Lunar surface albedo tile
Center latitude: -26.115
Center longitude: 29.355
Resolution (meters per pixel, mean): 148.97
Tile area (km^2): 22603.57
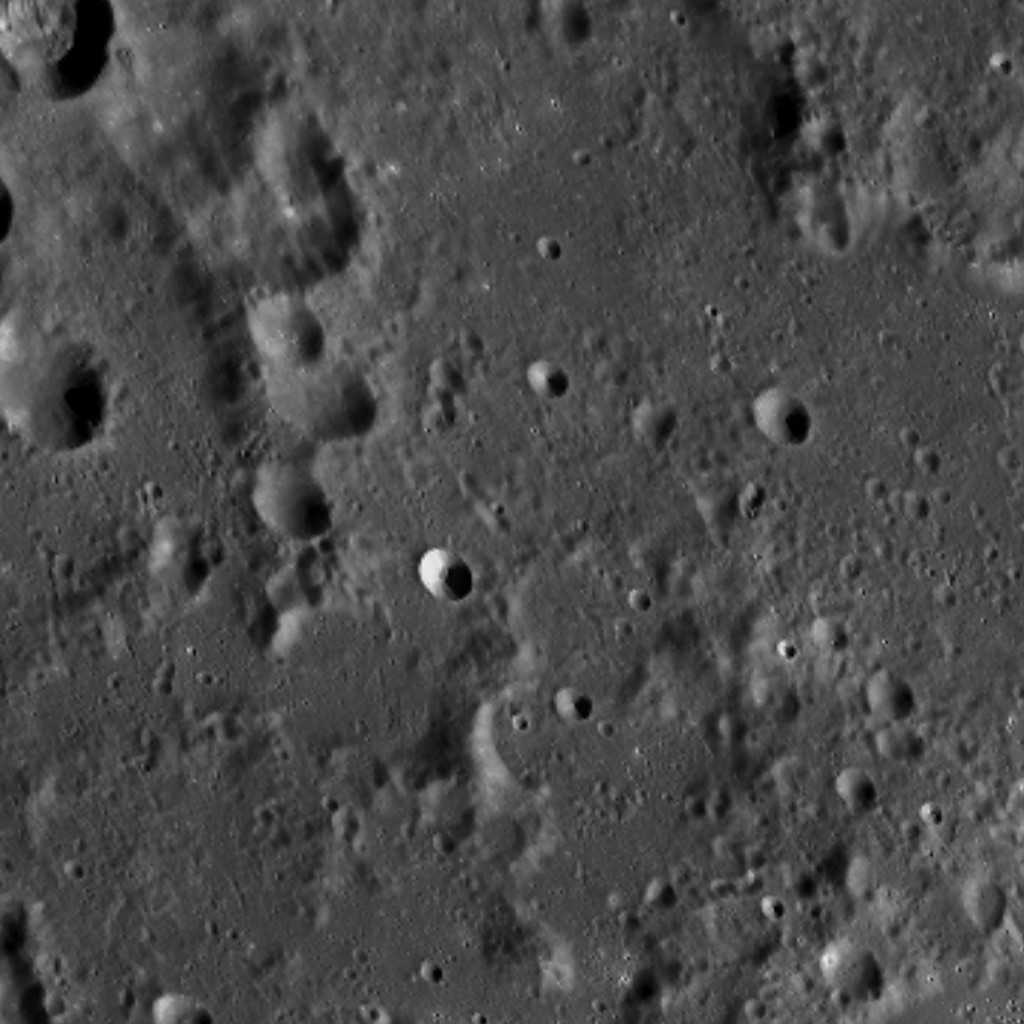